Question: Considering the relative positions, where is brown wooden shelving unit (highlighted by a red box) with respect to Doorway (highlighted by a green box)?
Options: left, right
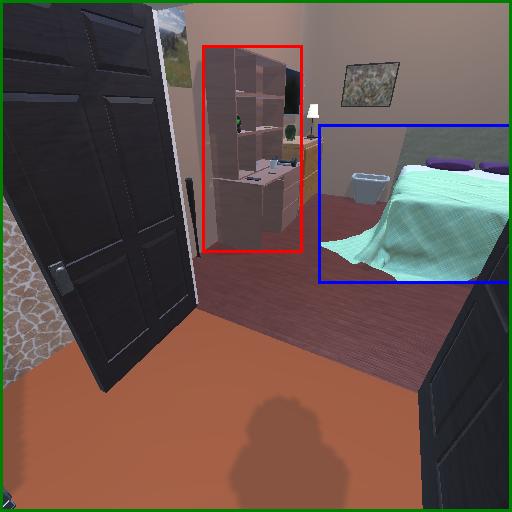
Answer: left